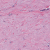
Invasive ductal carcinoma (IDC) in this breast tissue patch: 1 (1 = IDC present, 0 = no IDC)